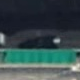
Vehicle type: Car